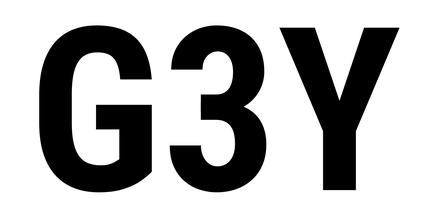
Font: Roboto_Condensed_Bold